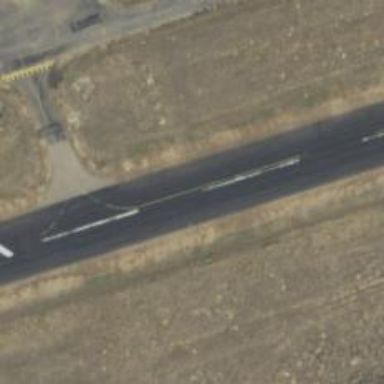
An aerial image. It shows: Runway surface made of asphalt at airport.